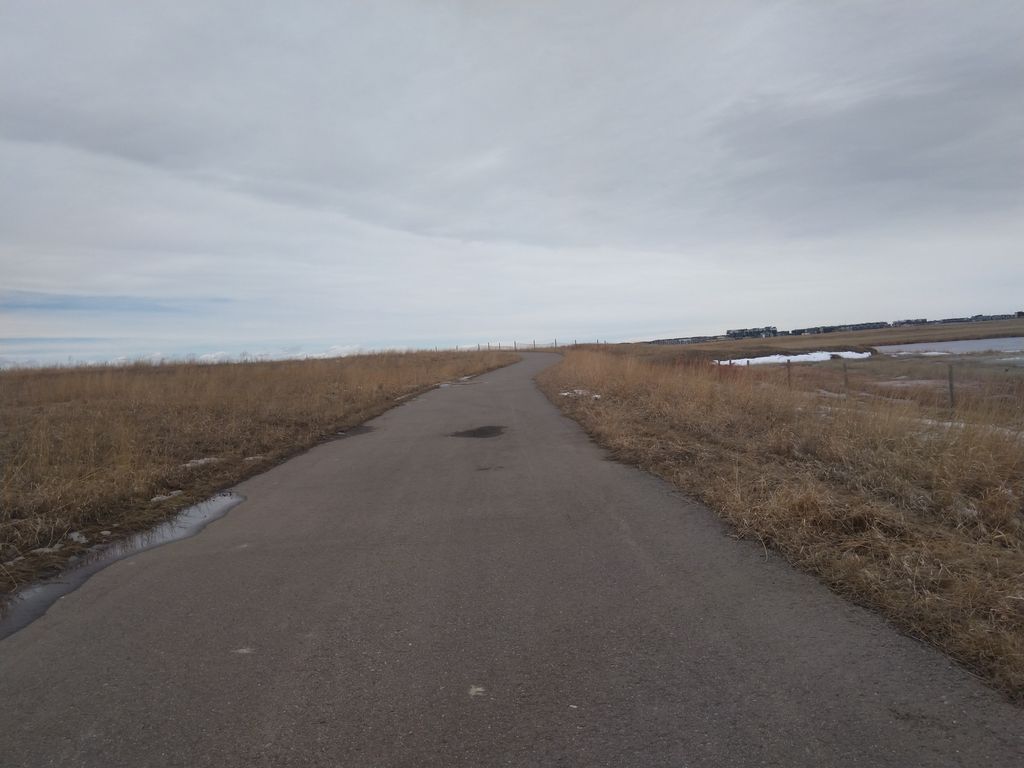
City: calgary